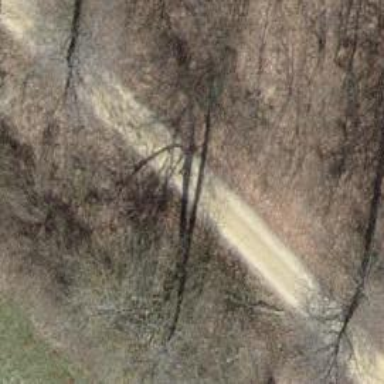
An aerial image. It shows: Track with grade 2 gravel surface.